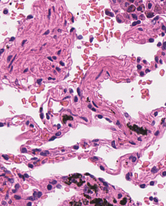
Tumor epithelial tissue: no
Tumor-associated stroma tissue: no
Normal tissue: yes